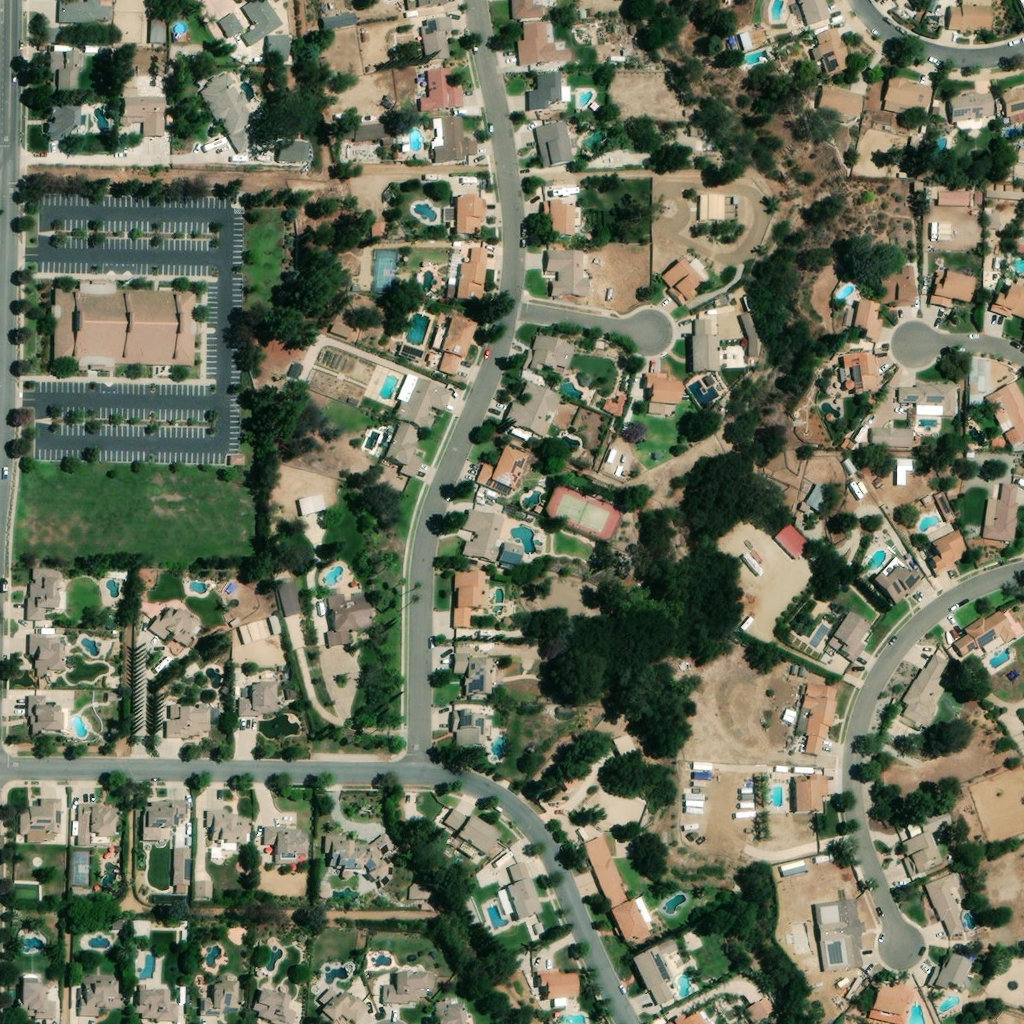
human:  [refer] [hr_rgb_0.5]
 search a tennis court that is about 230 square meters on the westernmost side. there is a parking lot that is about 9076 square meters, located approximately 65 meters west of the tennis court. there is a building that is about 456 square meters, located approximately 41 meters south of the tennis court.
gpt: <box>[[36, 24, 38, 28, 0]]</box>